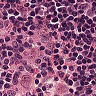
Metastatic tissue present: no